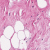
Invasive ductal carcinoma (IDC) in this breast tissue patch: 0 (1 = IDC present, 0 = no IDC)